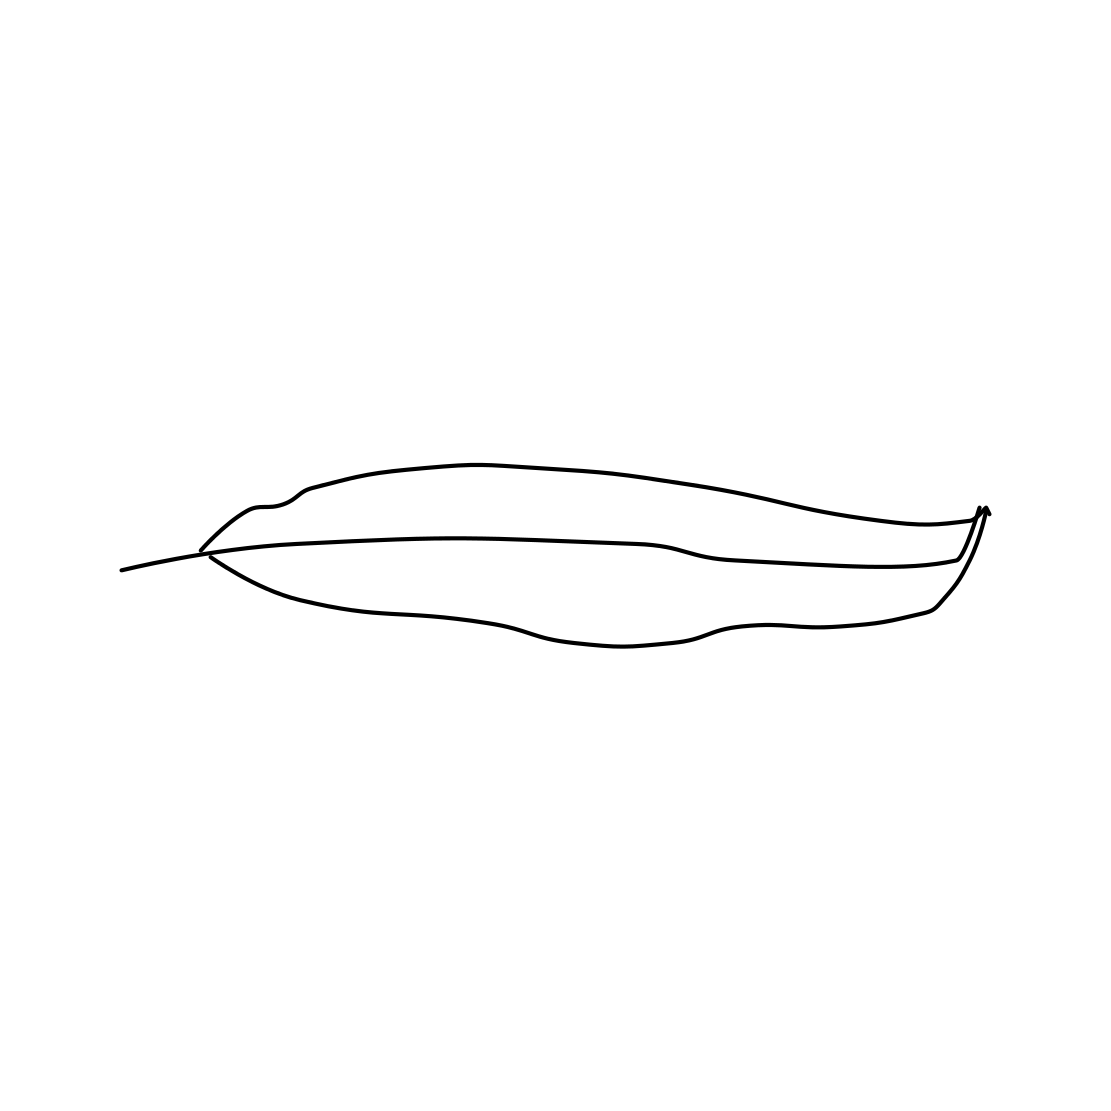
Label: feather